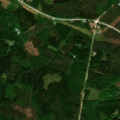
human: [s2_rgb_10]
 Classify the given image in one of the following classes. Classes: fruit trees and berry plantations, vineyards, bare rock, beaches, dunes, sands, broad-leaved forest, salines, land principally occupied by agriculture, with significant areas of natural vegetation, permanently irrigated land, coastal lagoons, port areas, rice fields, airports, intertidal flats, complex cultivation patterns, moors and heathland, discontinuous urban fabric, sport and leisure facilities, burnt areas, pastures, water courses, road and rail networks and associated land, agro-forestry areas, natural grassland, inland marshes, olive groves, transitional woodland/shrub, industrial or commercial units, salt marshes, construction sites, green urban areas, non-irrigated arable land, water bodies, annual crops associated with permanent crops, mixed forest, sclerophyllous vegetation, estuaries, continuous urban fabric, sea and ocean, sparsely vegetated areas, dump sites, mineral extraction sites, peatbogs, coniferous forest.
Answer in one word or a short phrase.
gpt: broad-leaved forest, coniferous forest, mixed forest